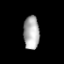
Tissue: prostate
Cell type: T cells
Senescence score: 0.3444
Nuclear area (px): 520
Mean DAPI intensity: 173.167